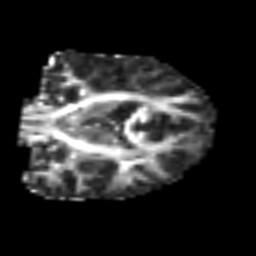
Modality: FA
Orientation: coronal
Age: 39
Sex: female
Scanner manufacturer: siemens
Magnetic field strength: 3 T
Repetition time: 6.1 s
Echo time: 0.101 s